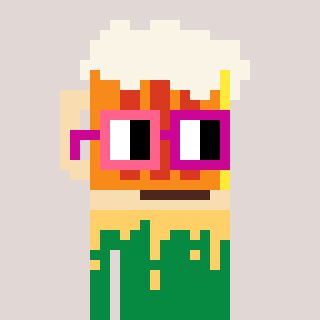
a pixel art character with square pink and red glasses, a beer-shaped head and a green-colored body on a warm background